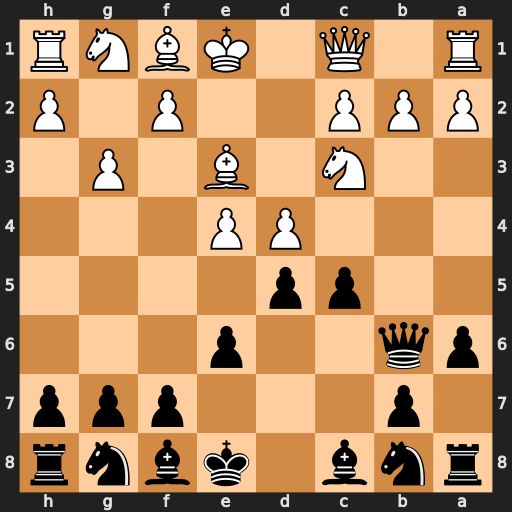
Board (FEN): rnb1kbnr/1p3ppp/pq2p3/2pp4/3PP3/2N1B1P1/PPP2P1P/R1Q1KBNR
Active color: b
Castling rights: KQkq
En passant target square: -
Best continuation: cxd4 Bxd4 Qxd4